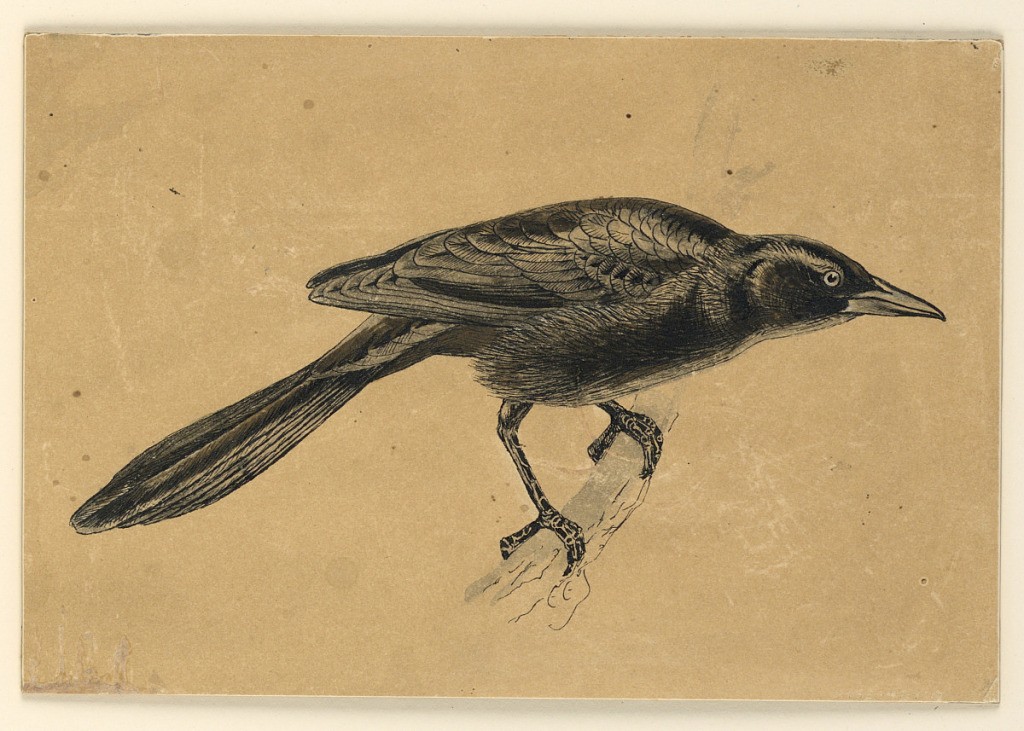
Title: The Crackle, or Crow-Blackbird
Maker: Ernest Thompson Seton, American, 1860–1946
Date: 1893
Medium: Pen and ink, grey wash, on illustration board
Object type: Drawing
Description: The bird seated on a branch, facing right in profile.